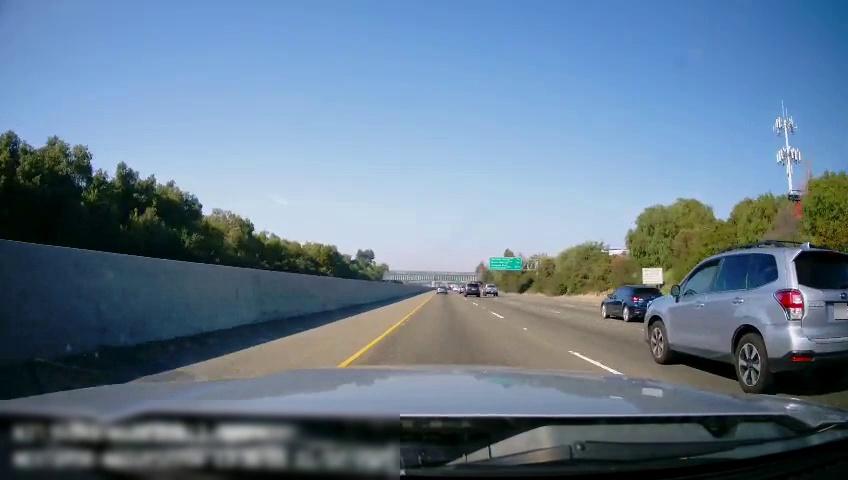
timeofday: Day
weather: Sunny
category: Drivable Space
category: Vehicles | SUV
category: Vehicles | SUV
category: Vehicles | Car
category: Vehicles | Truck
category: Vehicles | Car
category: Lanes | Current Lane
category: Lanes | Current Lane
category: Lanes | Alternate Lane
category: Traffic | Signs